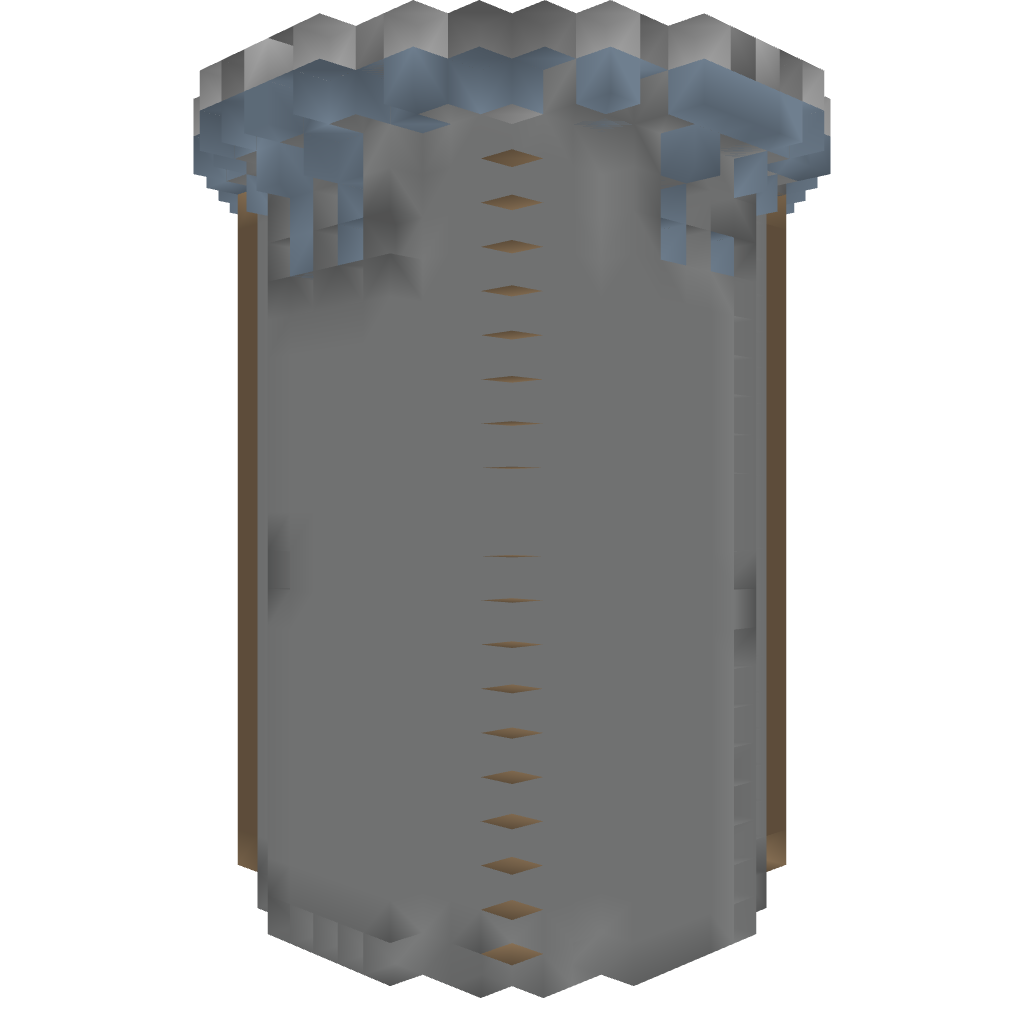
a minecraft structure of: Mideval Watch Tower